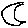
Label: moon